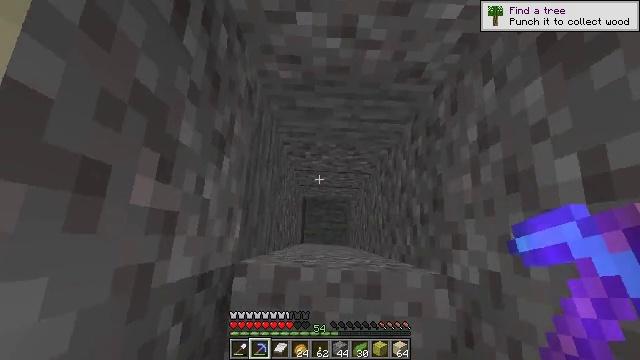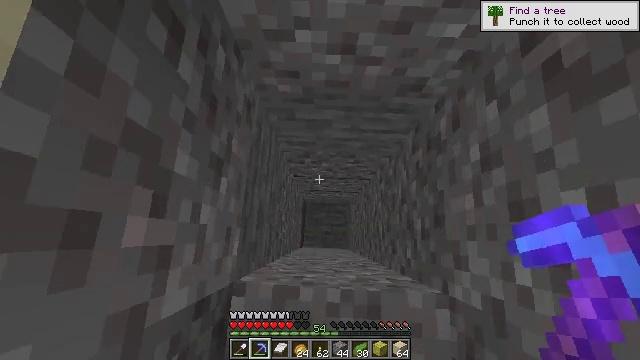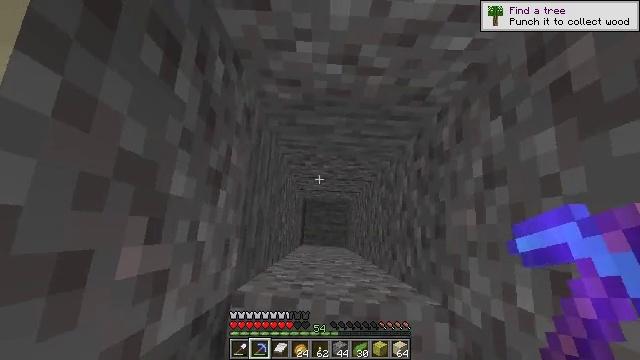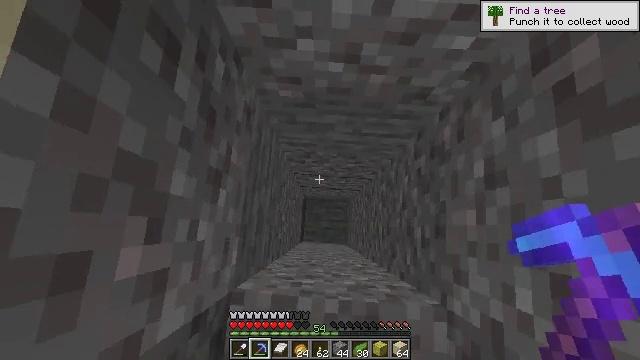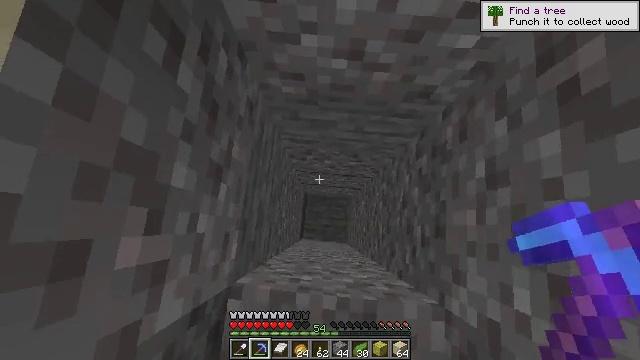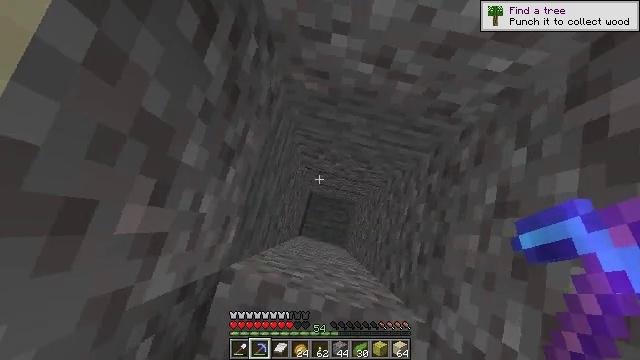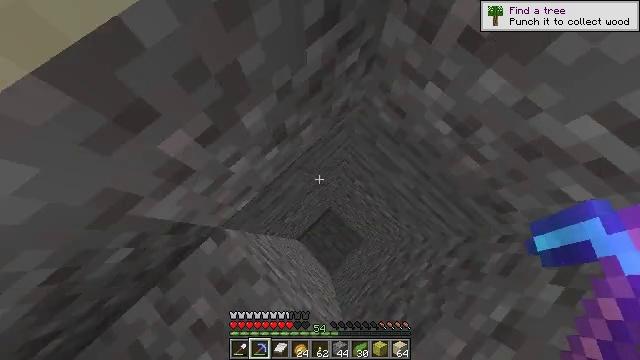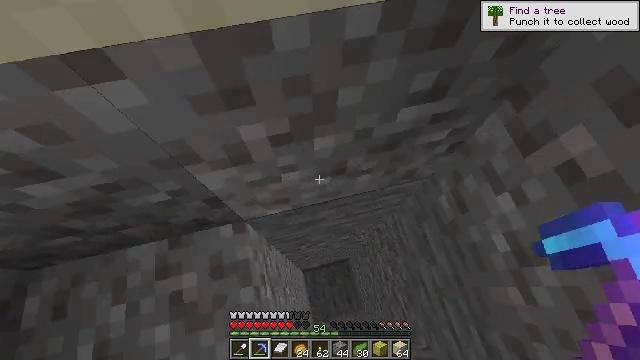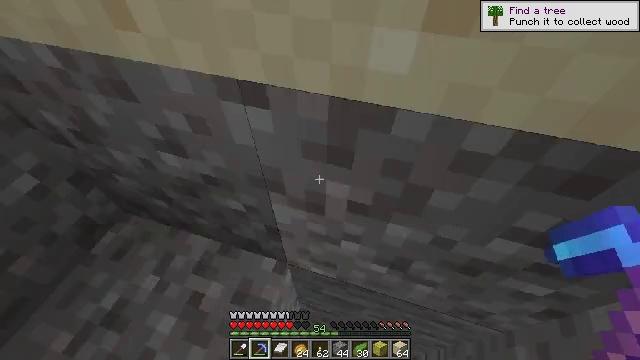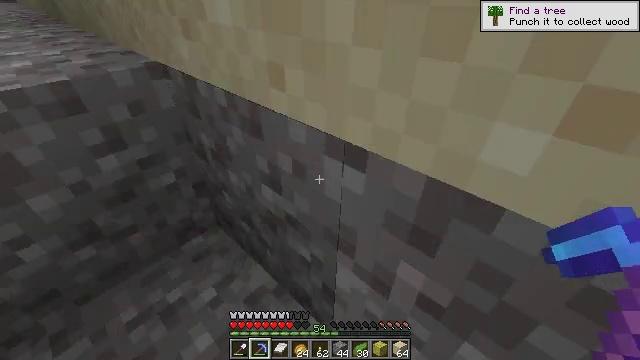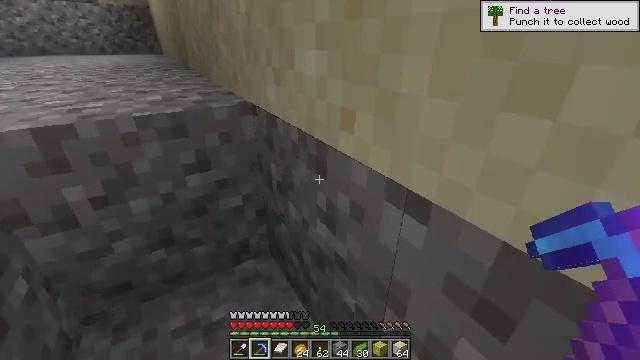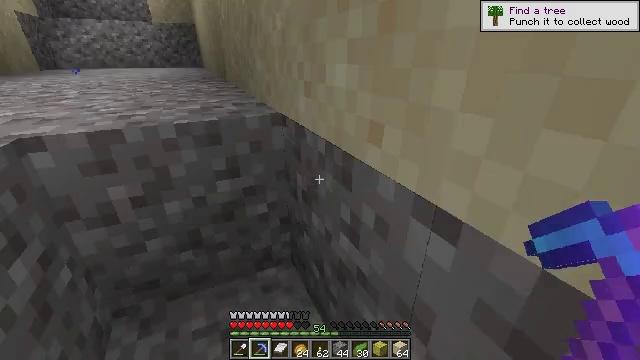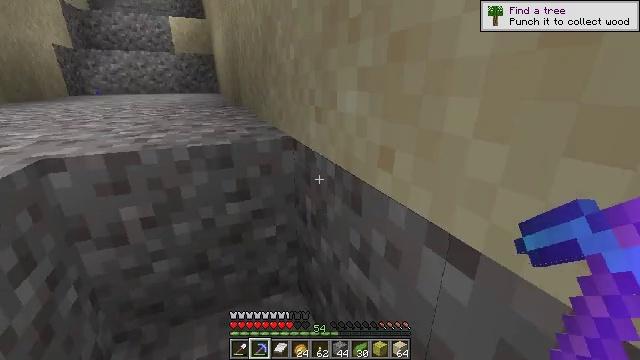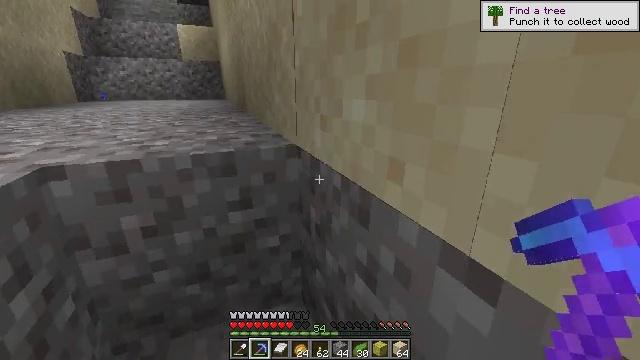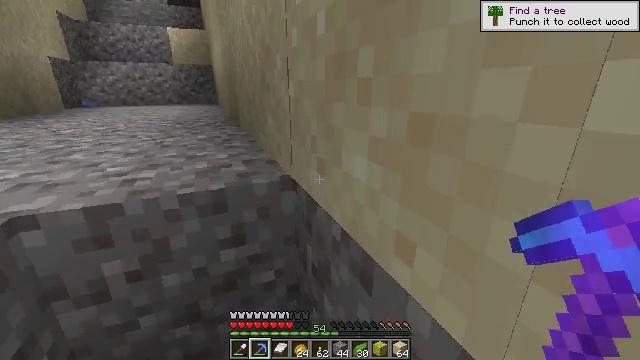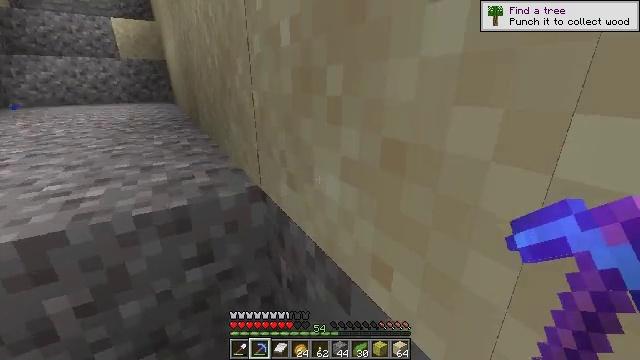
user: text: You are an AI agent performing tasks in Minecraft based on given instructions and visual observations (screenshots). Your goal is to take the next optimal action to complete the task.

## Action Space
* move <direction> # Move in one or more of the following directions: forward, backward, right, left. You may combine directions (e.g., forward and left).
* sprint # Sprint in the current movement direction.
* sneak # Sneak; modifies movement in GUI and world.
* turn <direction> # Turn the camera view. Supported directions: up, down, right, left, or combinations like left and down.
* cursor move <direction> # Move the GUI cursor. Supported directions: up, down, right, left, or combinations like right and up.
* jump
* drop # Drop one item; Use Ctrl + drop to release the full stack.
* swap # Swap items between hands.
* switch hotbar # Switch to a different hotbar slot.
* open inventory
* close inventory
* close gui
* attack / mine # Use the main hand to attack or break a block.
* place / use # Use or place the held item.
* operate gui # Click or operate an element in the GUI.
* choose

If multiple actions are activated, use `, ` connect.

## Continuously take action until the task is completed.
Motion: motion action
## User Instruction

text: Collect the wet sponge after mining.
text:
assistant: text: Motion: move forward, sneak
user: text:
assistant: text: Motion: move forward, sneak, turn down
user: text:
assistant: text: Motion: sneak
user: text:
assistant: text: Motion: sneak, turn left
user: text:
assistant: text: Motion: sneak, turn left
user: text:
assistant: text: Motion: sneak, turn left and up
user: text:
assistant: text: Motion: sneak, turn left and up
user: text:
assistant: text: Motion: sneak, turn left and up
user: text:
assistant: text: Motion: sneak, turn left and up
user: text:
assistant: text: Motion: sneak, turn left and up
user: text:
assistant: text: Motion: sneak, turn left and up
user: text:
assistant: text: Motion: move forward, sneak, turn left and up
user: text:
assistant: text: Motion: move forward, turn left and up
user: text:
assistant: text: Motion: move forward, turn right
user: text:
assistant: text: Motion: move forward, turn right and down
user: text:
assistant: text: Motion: move forward, turn left
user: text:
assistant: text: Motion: move forward, turn left and up, jump
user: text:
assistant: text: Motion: move forward, turn left and up, jump
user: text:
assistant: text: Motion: move forward, turn left and up, jump
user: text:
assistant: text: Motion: move forward, turn left and up, jump
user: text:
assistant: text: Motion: move forward, turn left and up
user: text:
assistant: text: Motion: move forward, turn left and up
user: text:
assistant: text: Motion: move forward
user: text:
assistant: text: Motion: move forward, turn right and up
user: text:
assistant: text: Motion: move forward, turn right and up
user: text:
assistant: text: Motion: turn right and up
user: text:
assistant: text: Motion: turn right and up
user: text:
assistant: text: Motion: turn right and up
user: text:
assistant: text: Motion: turn right and up
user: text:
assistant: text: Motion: turn up